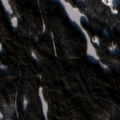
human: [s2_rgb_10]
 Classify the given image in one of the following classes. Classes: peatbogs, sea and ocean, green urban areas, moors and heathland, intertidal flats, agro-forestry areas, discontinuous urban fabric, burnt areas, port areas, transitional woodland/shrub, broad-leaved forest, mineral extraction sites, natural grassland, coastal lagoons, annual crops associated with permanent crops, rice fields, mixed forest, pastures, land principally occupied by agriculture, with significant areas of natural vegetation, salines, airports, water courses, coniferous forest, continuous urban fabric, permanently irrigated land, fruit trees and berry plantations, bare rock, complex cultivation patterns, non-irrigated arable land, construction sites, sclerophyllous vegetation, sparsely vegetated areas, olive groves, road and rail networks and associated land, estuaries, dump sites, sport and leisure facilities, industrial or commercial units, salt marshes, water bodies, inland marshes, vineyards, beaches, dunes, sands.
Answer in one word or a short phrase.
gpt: coniferous forest